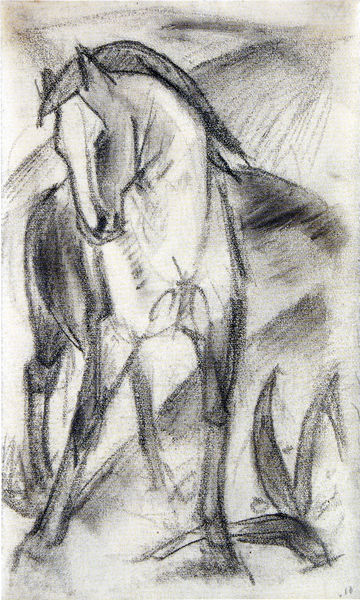
Titel: Junges Pferd in Berglandschaft
Künstler: Franz Marc
Standort: Stuttgart
Institution: Kunstmuseum
Schlagwörter: blau, blätter, kopf, schatten, weiß, grau, kreide, licht, schwarz, skizze, zeichnung, blick, gras, tier, tiere, wiese, expressionismus, augen, blicke, hals, feld, auge, pflanze, pflanzen, frontal, ohren, pferd, pferde, reiter, beine, fell, huf, hufe, mähne, zwei, moderne, modern, formen, grafik, graphik, schattierung, schattierungen, wild, manet, kurven, tusche, unterschrift, münchen, kohle, schraffuren, radierung, klassische moderne, schraffiert, bleistift, entwurf, franz, kohlezeichnung, stift, expressiv, maul, nüstern, rain, agave, nüster, scheu, gaul, blauer reiter, chagall, blauer, vorzeichnung, kohlestift, graphit, franz marc, marc, der blaue reiter, fohlen, franz mark, kandinski, pferdestudie, dynamisches, gebogenes, pfanze, pfern, sttift